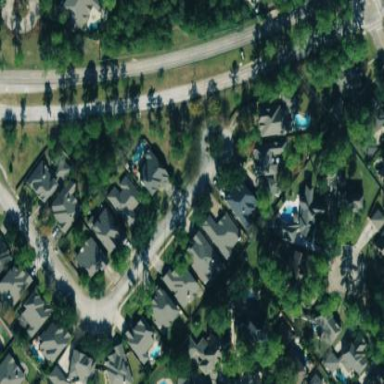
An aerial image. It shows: Residential neighbourhood.